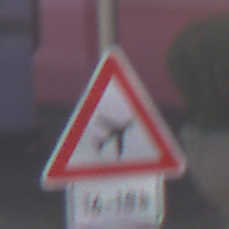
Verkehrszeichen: FlugbetriebLinks
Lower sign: ZeitangabenOhneBeschraenkungAufWochentage1
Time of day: MorningAfternoon
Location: Outdoor (Special)
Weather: PartlyCloudy
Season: NotSpecified
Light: Natural